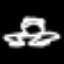
Label: frog